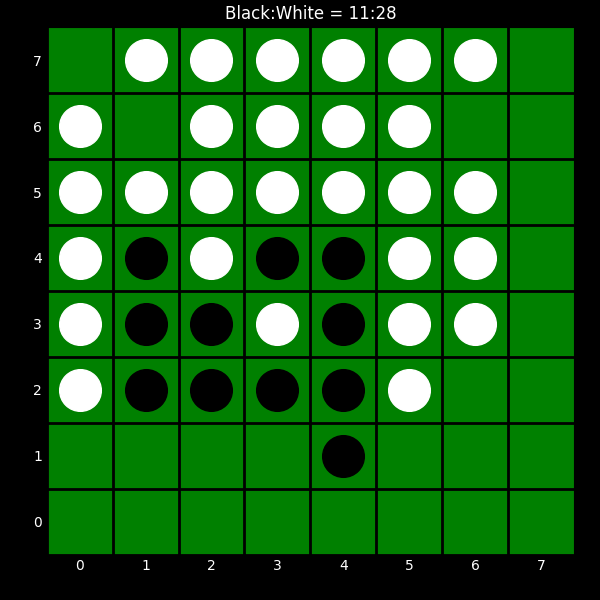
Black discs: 11
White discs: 28